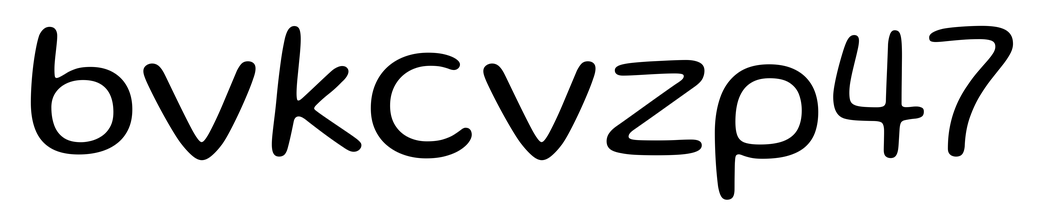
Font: Gluten_Light